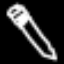
Label: pencil